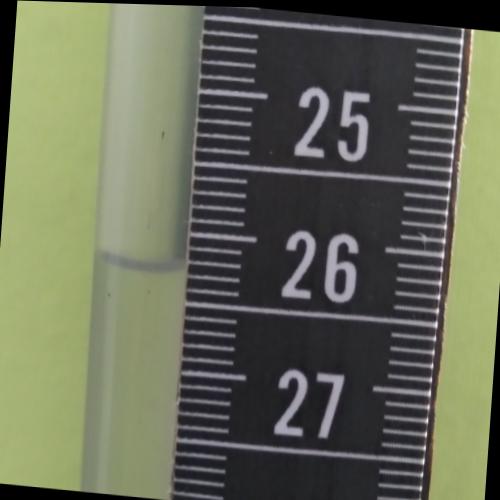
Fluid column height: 26.3 cm